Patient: sex F, age 47
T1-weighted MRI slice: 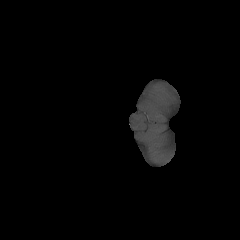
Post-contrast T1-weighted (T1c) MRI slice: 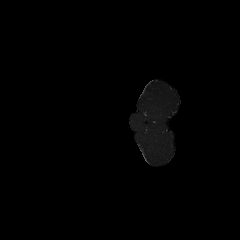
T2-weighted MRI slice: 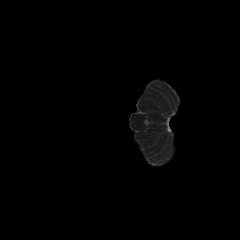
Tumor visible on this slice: no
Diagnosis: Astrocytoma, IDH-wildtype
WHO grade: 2